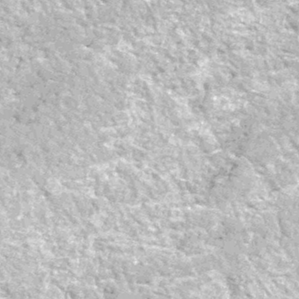
Label: frost